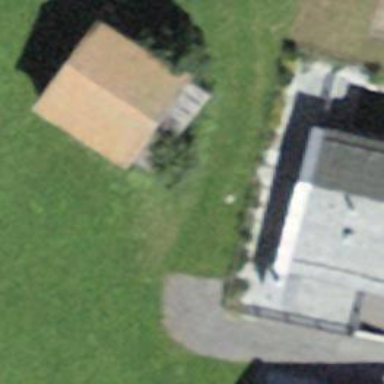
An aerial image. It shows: Building with tiled roof.